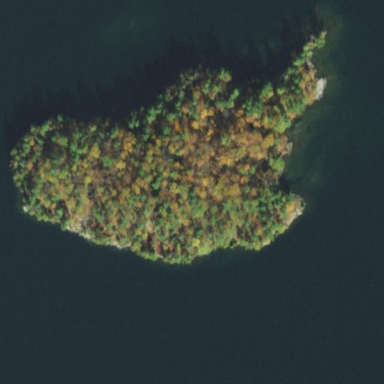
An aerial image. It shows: Camp site located on islet.